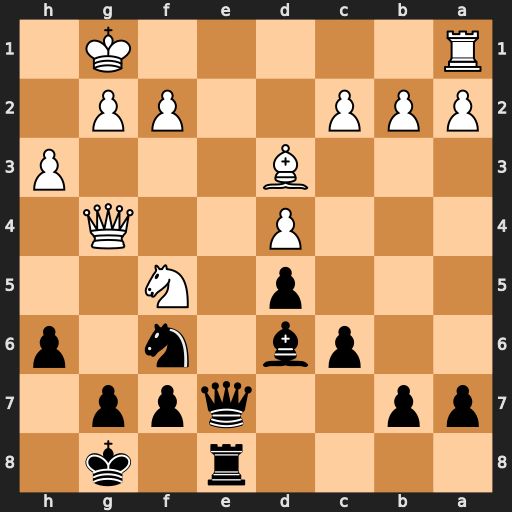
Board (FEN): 4r1k1/pp2qpp1/2pb1n1p/3p1N2/3P2Q1/3B3P/PPP2PP1/R5K1
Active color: b
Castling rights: -
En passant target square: -
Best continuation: Qe1+ Rxe1 Rxe1+